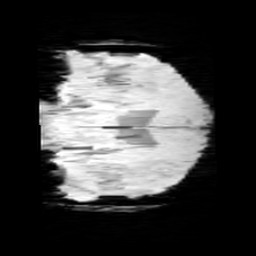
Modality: minIP
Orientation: coronal
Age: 11
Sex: male
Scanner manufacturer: siemens
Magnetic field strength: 3 T
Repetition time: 0.027 s
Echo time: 0.02 s